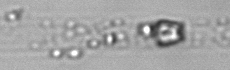
Label: Dactyliosolen_blavyanus